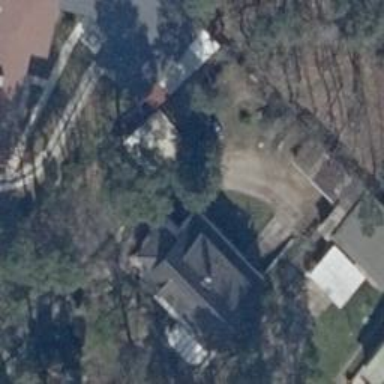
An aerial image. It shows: Driveway.